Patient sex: M
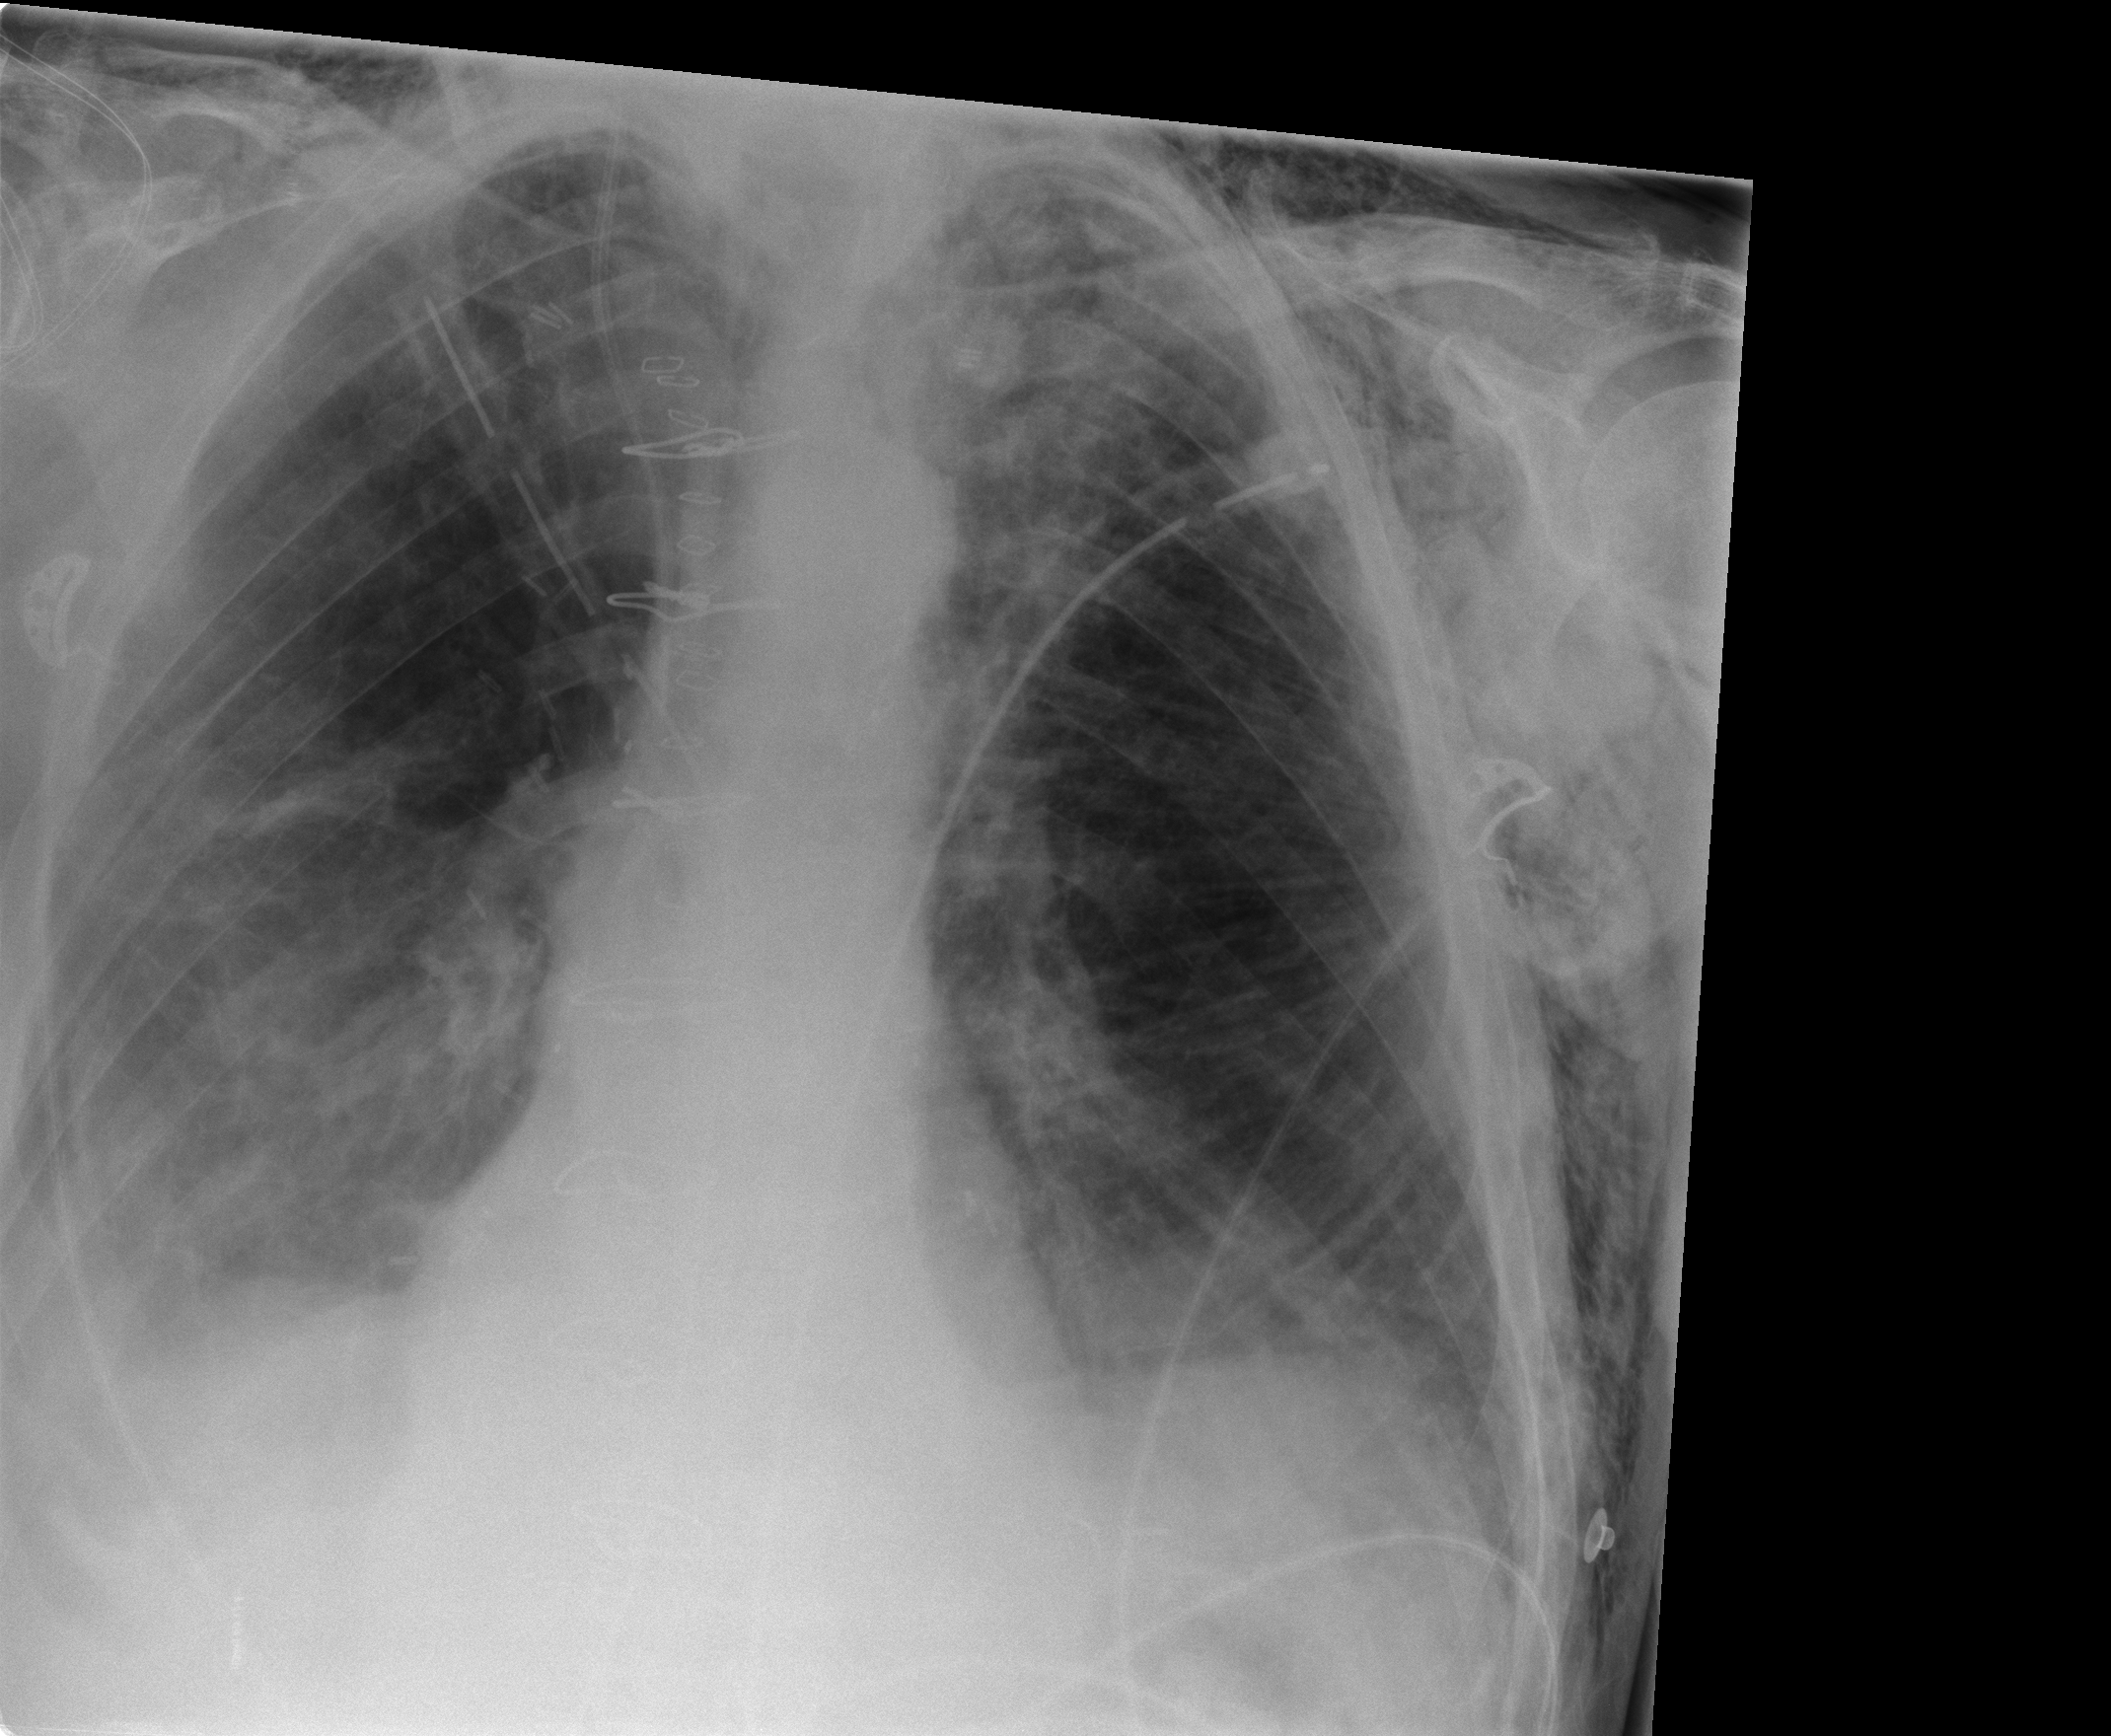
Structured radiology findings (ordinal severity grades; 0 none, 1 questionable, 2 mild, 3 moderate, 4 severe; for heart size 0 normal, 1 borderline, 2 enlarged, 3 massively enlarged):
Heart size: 0
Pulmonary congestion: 0
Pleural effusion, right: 2
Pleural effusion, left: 0
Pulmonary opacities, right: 0
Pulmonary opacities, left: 0
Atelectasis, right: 3
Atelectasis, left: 0